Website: crate-barrel
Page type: account-selection
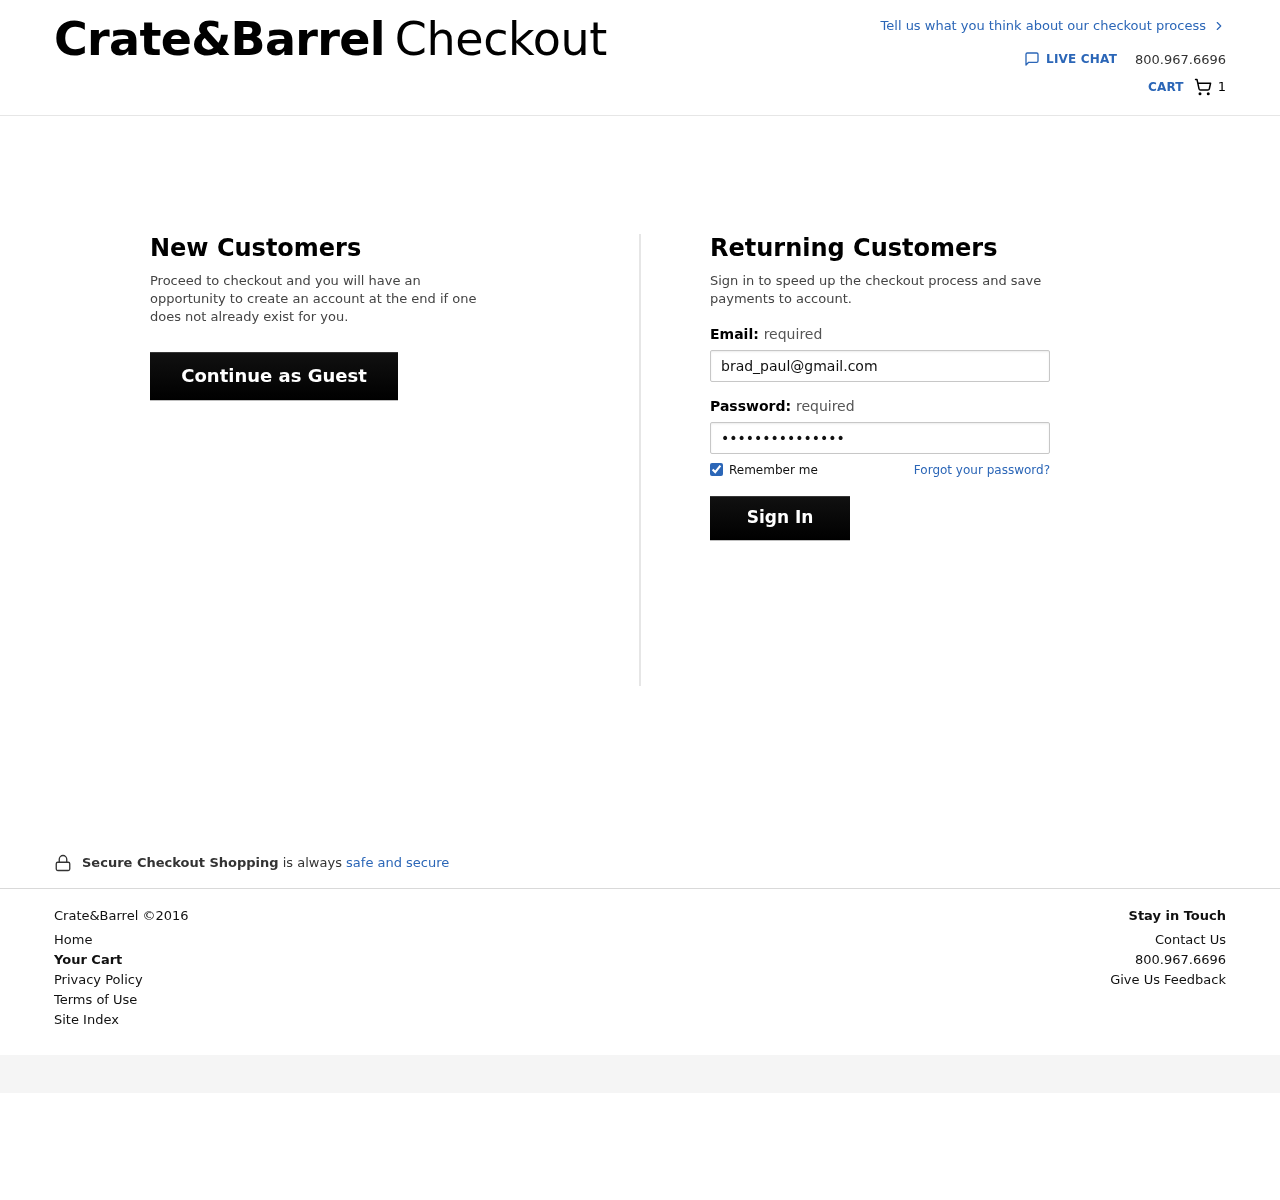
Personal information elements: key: PII_EMAIL
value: brad_paul@gmail.com
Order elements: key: ORDER_NUM_ITEMS
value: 1